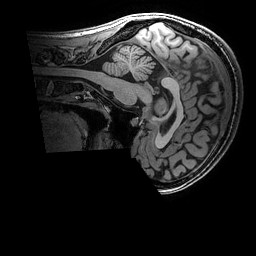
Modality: T1w
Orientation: sagittal
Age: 20
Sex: female
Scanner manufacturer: ge
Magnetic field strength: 3 T
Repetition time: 0.007 s
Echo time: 0.00342 s